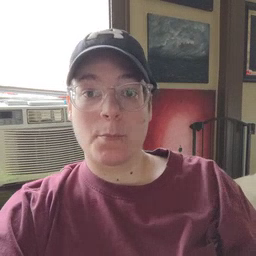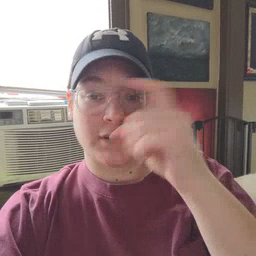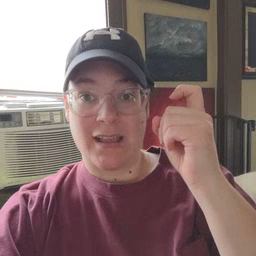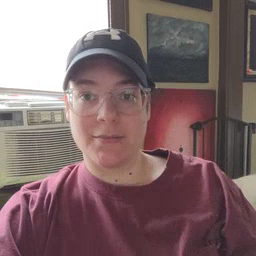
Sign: because